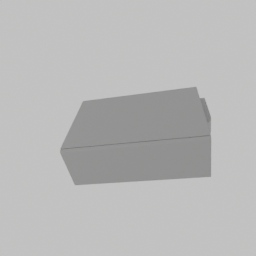
Label: appliances